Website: bh-photo
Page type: payment
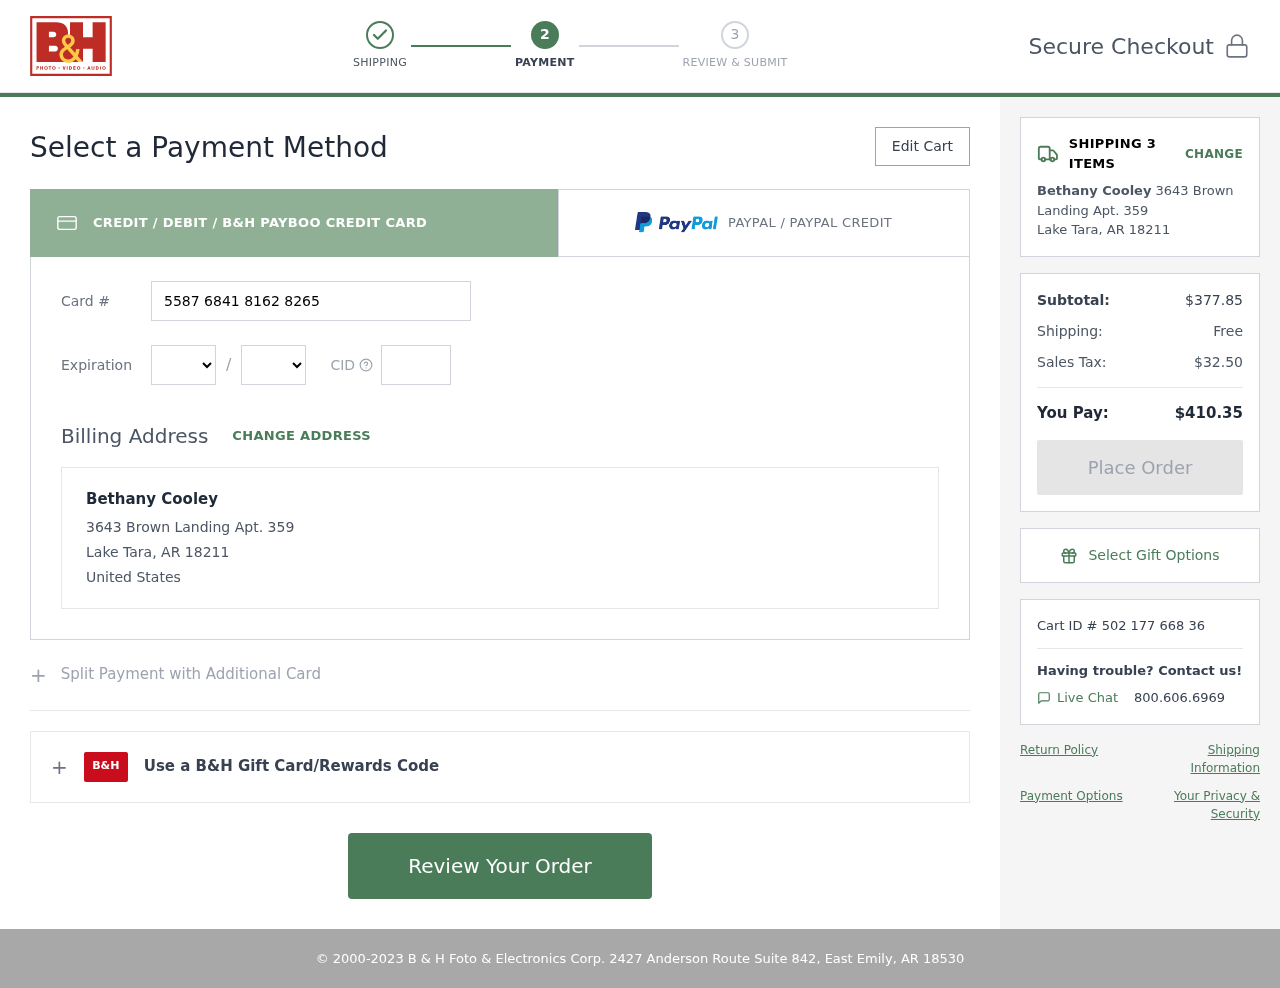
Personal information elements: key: PII_CARD_CVV
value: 136
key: PII_CARD_EXPIRY_MONTH
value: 09
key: PII_CARD_EXPIRY_YEAR
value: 30
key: PII_CARD_NUMBER
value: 5587 6841 8162 8265
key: PII_CITY_STATE_ZIP
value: Lake Tara, AR 18211
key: PII_COUNTRY
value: United States
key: PII_FULLNAME
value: Bethany Cooley
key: PII_STREET
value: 3643 Brown Landing Apt. 359
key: PII_FULLNAME2
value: Bethany Cooley
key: PII_CITY
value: Lake Tara
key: PII_STATE_ABBR
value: AR
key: PII_POSTCODE
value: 18211
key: PII_POSTCODE_FULL
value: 18211
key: PII_CITY_STATE
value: Lake Tara, AR
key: PII_POSTCODE_NUMERIC
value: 18211
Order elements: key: ORDER_NUM_ITEMS
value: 3
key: ORDER_SUBTOTAL
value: $377.85
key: ORDER_SHIPPING_COST
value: Free
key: ORDER_TAX
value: $32.50
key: ORDER_TOTAL
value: $410.35
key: ORDER_ID
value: Cart ID # 502 177 668 36